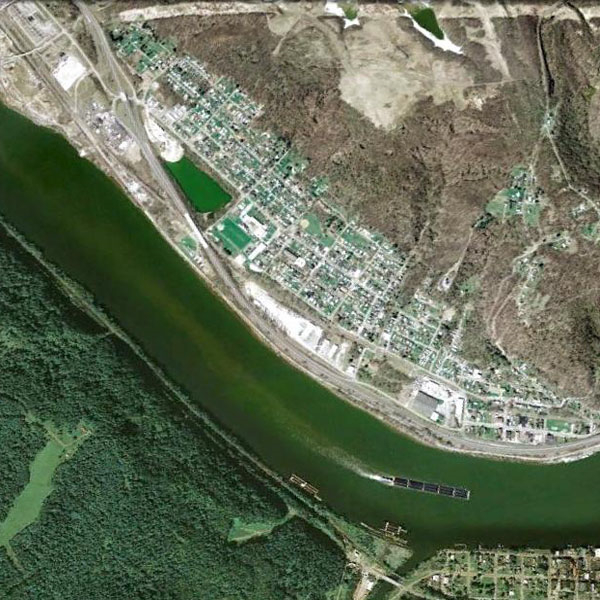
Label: River